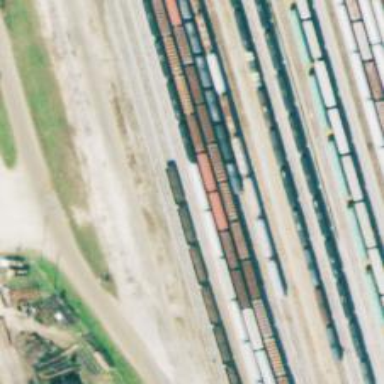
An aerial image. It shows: View of railway yard.